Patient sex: F
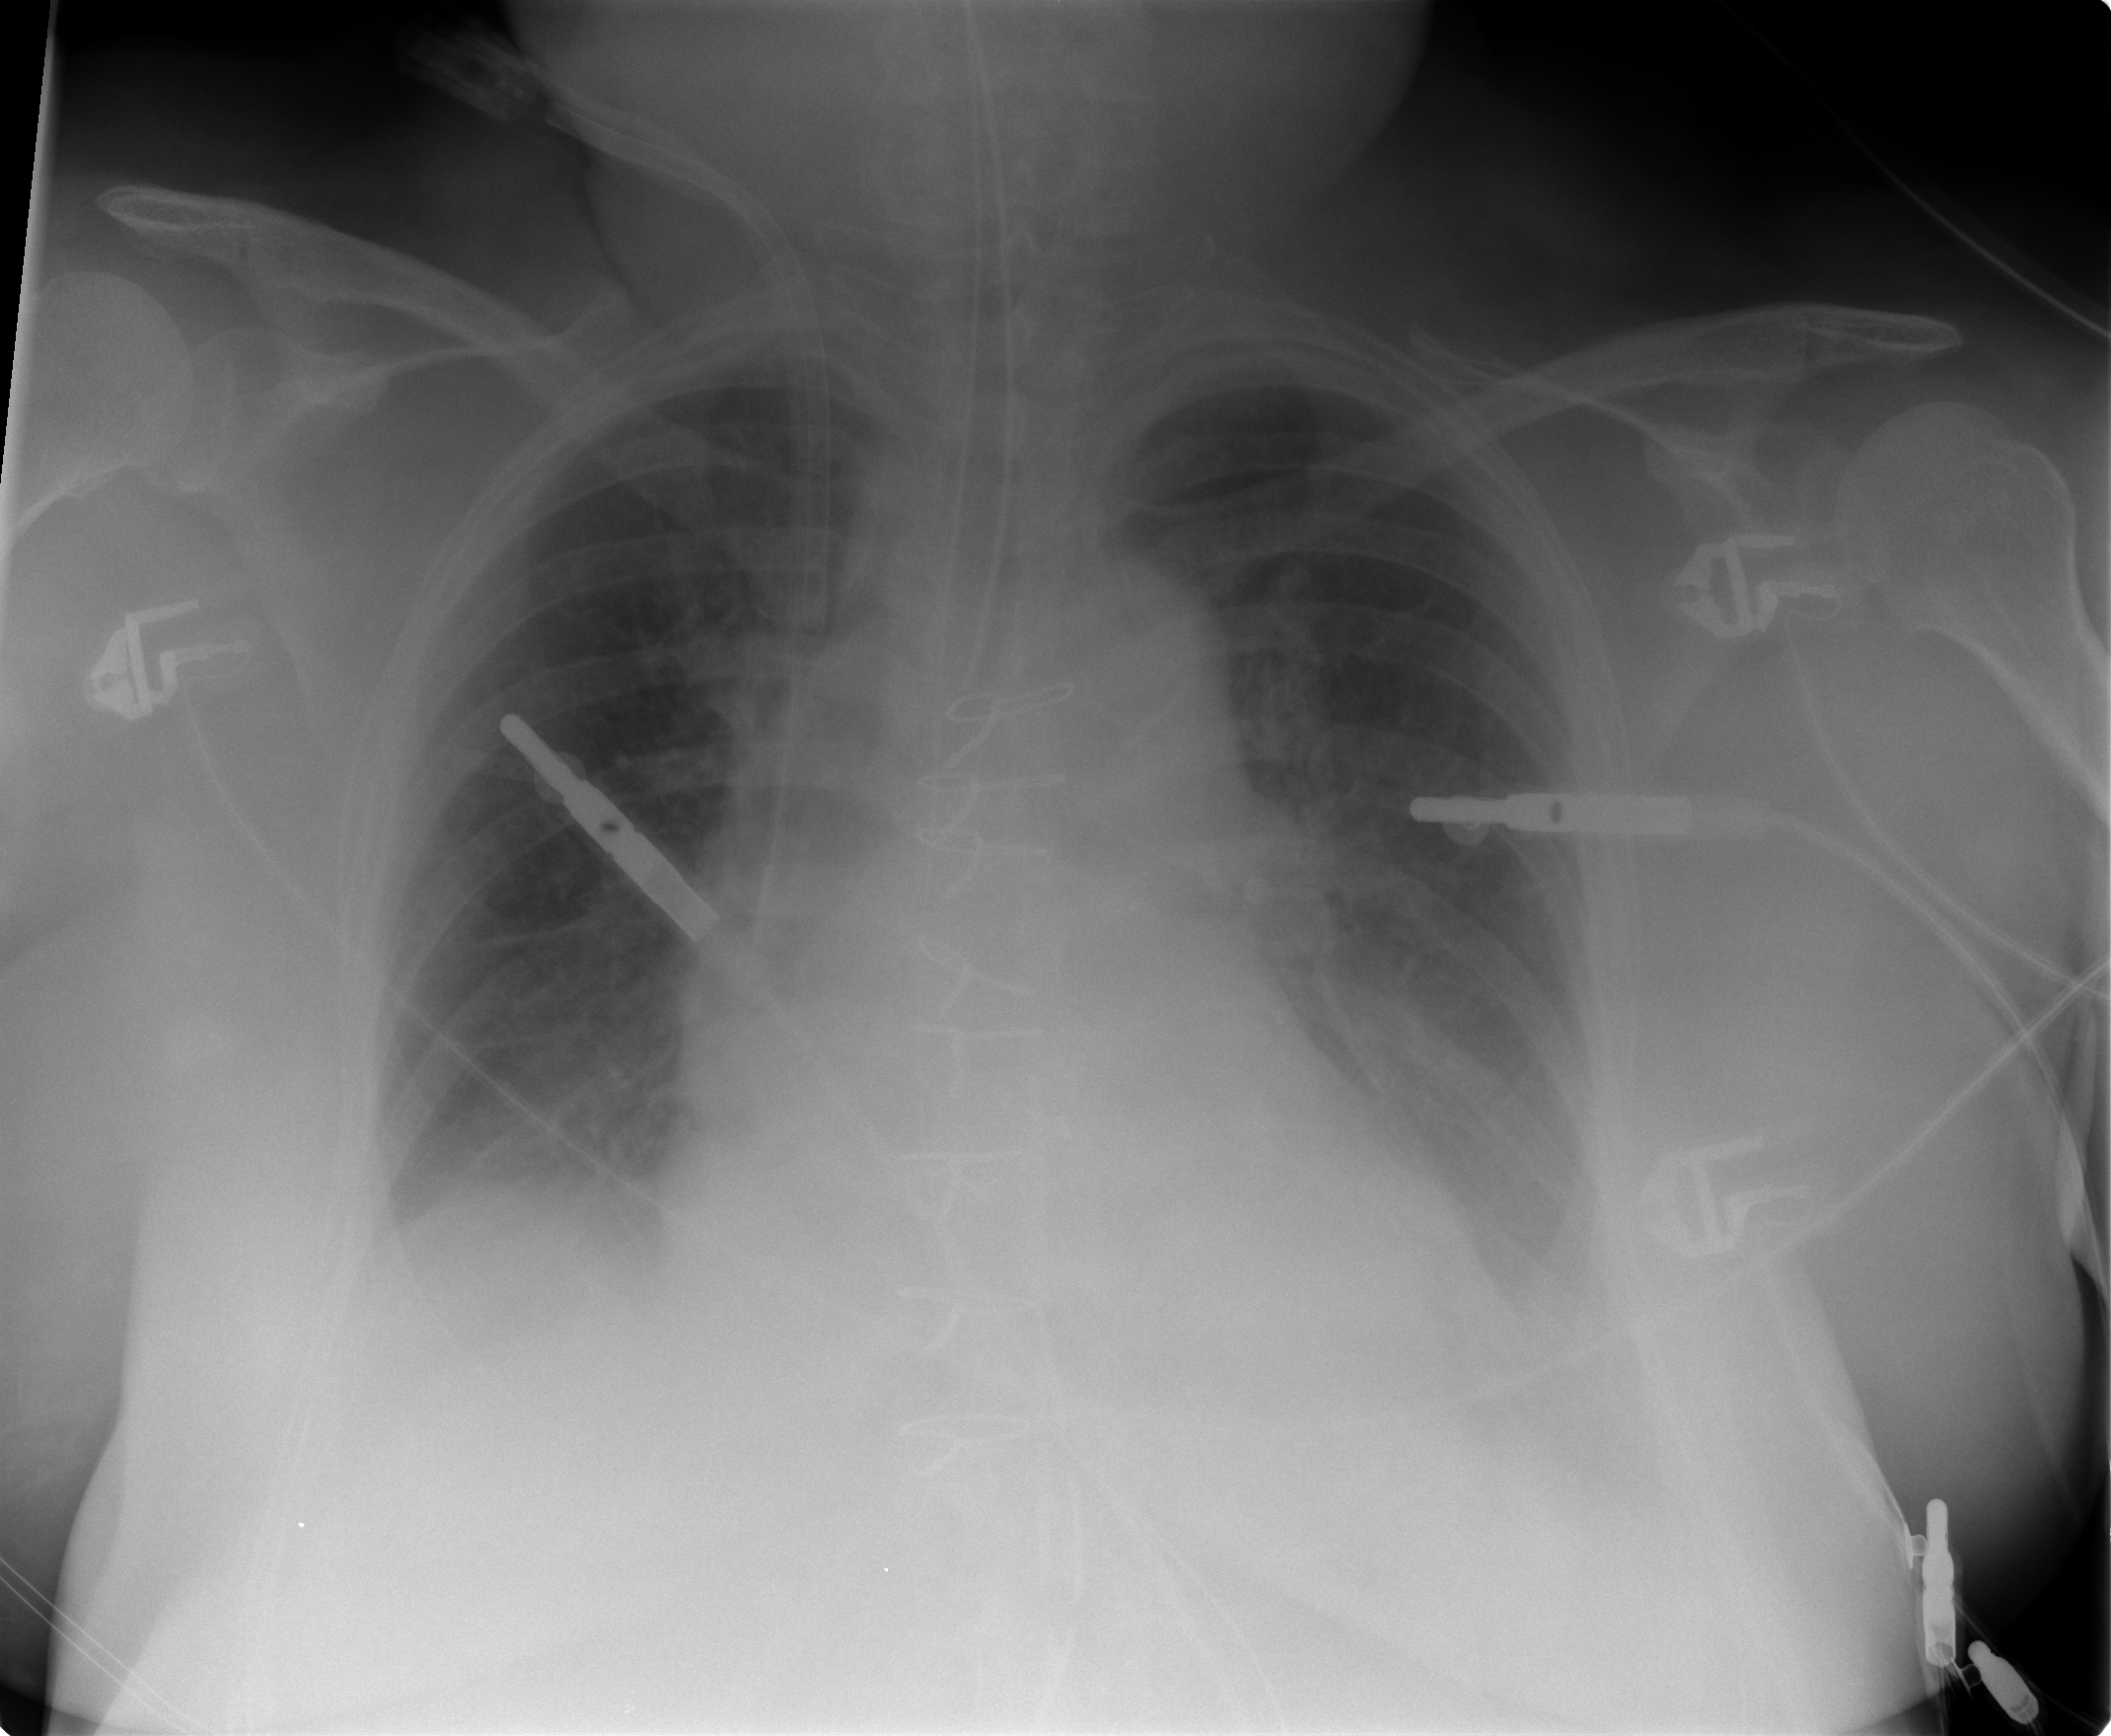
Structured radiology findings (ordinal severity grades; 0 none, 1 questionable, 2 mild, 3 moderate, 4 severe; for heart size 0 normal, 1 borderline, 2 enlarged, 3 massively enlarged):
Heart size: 2
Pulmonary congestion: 0
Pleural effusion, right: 2
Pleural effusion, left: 2
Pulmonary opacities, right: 0
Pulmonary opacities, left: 0
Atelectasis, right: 0
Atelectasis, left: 0